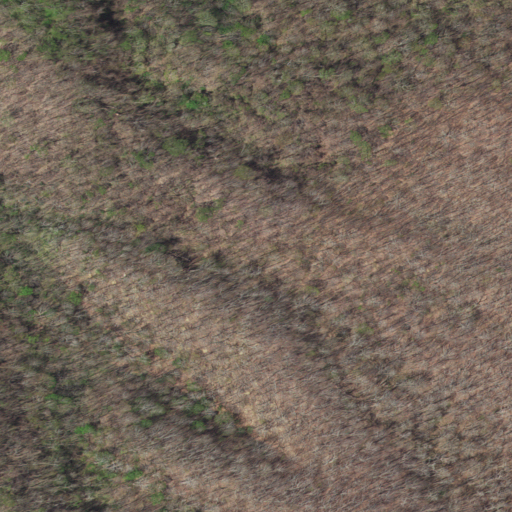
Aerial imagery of gap in Virginia named Tilson Gap containing only deciduous forest